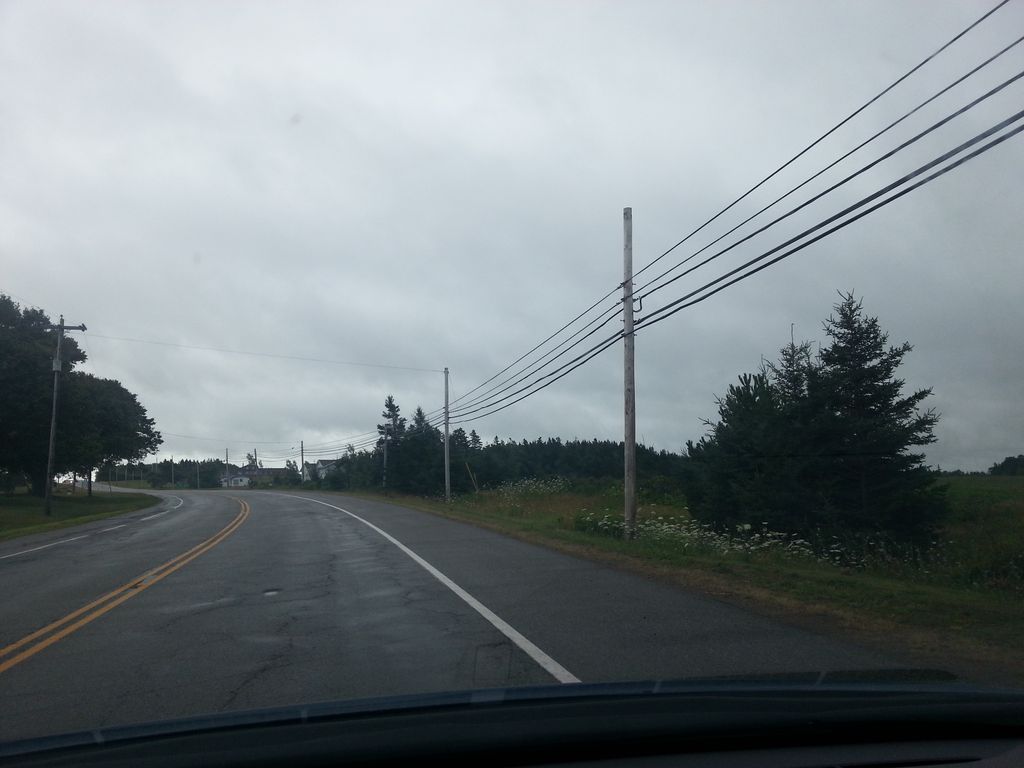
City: charlottetown